Question: Hash table basics: - MAJOR TEST COMING UP. ALL HELP WOULD BE APPRECIATED.
I am basically a bit confused on uniform hashing of keys.
'''
----------------------
| X X X <=== Chains; X represents an item in there
----------------------
| X X X <=== Multiple X represents collisions
----------------------
|
----------------------
| X X X
----------------------
| X
----------------------
'''
1. Consider the case of the above hash table where M = 5 (num of rows) and the total length to be 10. How would I know if this is hash table is uniformly hashed or not?
2. If one makes a uniform hashing of a set of keys, does that mean the lists inside the chains in a hashtable aka the linked-lists due to collisions have the same length? Or does it mean the average?
3. If one makes a uniform hashing of keys, does that mean the find and remove functions of this hashtable are O(1) (amortized) and a pure complexity of O(n/M) where M is the number of chains in total?
4. Does the load factor or (N/#ofChains) identify the uniformity of the hashing?
I hope you can help me with these questions. My professor had put a lot of concepts out in class and I am just basically bending them together here and I am getting confused when I put these concepts together.
I was searching on the web for more to study about this concept and I saw a set of slides as shown below. I would be obliged if you .

Thank you
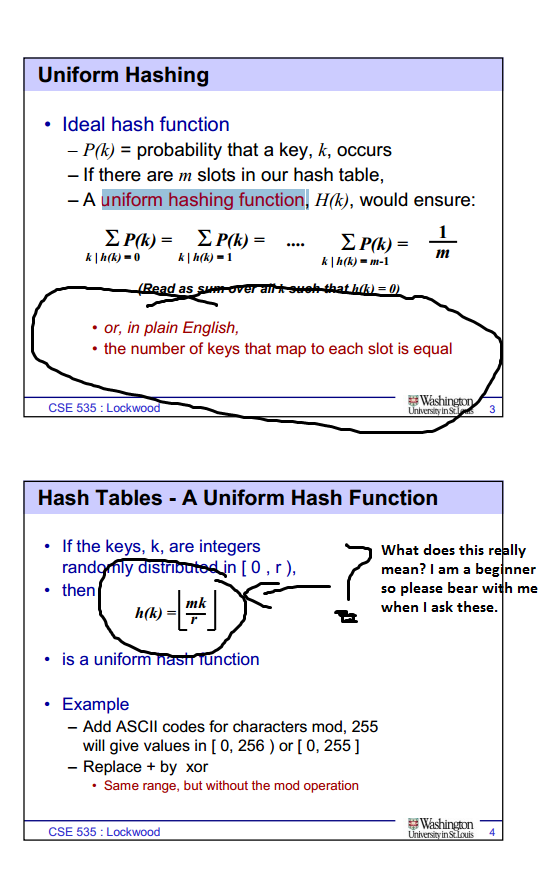
Answer: The slide is talking about all possible values of keys. It's important to realize that in your hashmap, you only have a subset of keys at any given time. Regardless of how good your hash function is, you might be lucky in how those keys map to buckets, or you might be not.
> 1) Consider the case of the above hash table where M = 5 (num of rows) and the total length to be 10. How would I know if this is hash table is uniformly hashed or not?
Uniform hashing is a property of the hash function, not of the hash table. Therefore, just by looking at the contents of the hash table, you can't. You have to look at the hash function itself to establish whether or not it's uniform.
> 2) If one makes a uniform hashing of a set of keys, does that mean the lists inside the chains in a hashtable aka the linked-lists due to collisions have the same length? Or does it mean the average.
It means on average.
> 3) If one makes a uniform hashing of keys, does that mean the find and remove functions of this hashtable are O(1) (amortized) and a pure complexity of O(n/M) where M is the number of chains in total.
In addition to the properties of the hash function, complexity also depends on the load factor. If the number of buckets grows linearly in the number of elements, you get 'O(1)' find and remove on average (as long as you amortize re-bucketing appropriately).